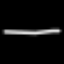
Label: line